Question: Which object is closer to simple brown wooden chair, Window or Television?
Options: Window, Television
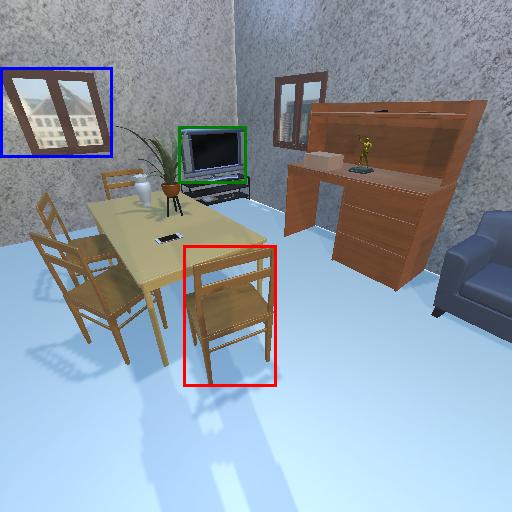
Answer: Window